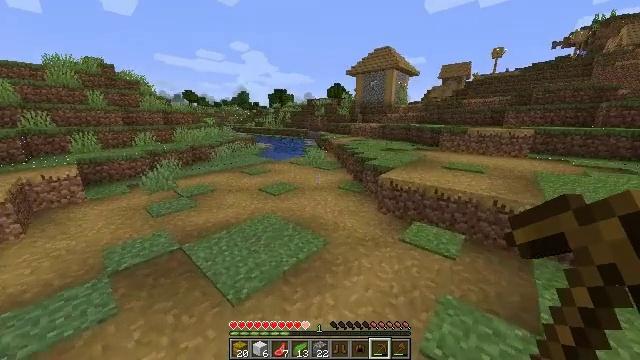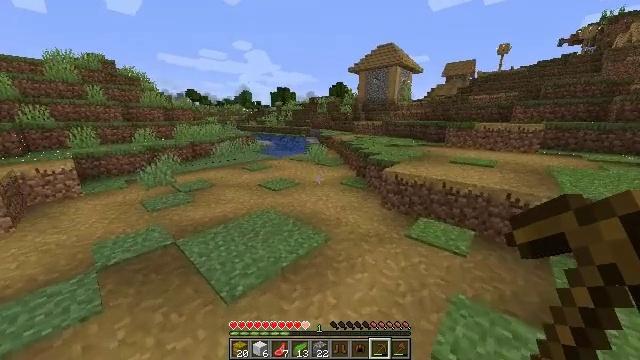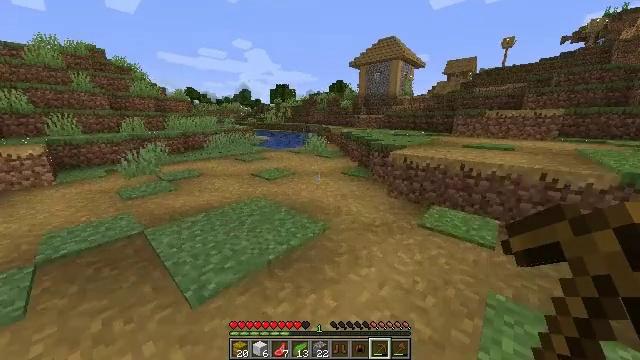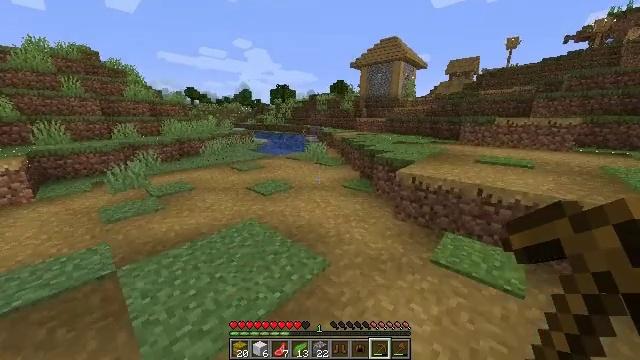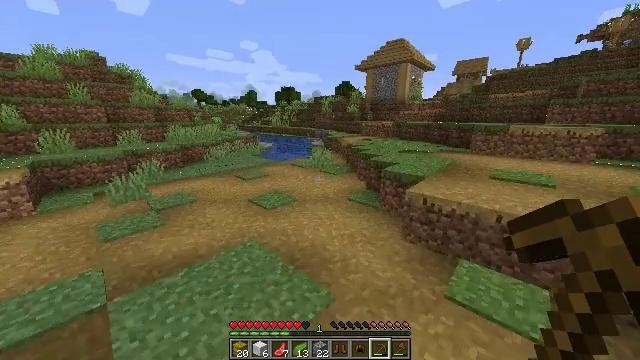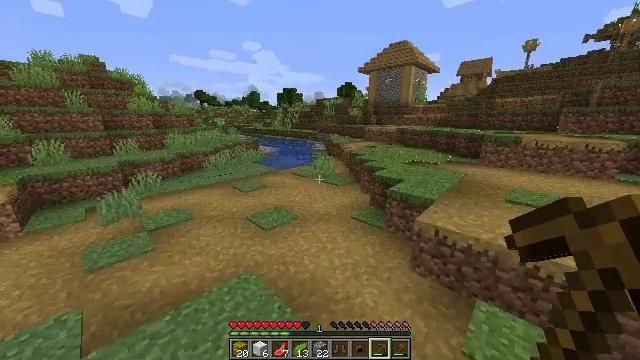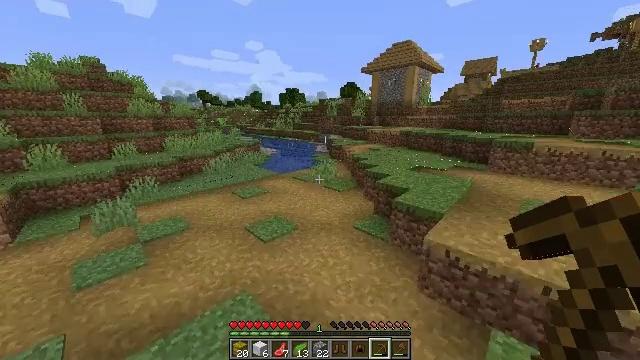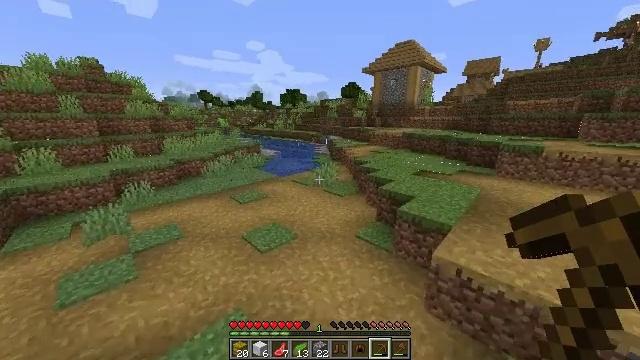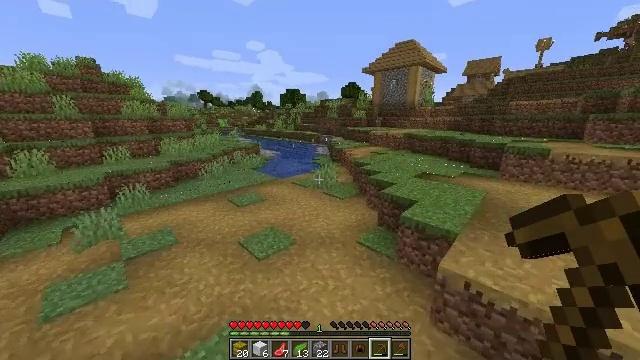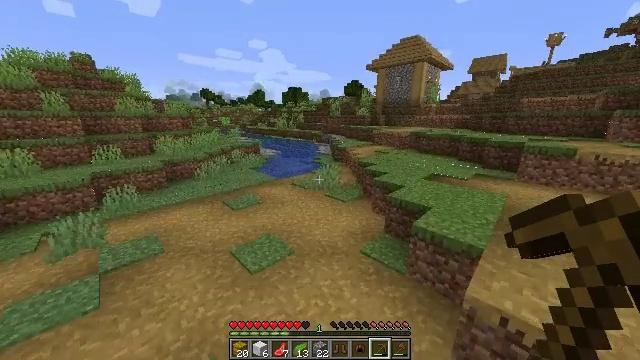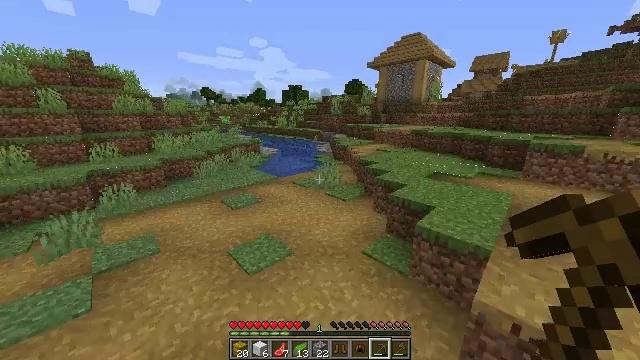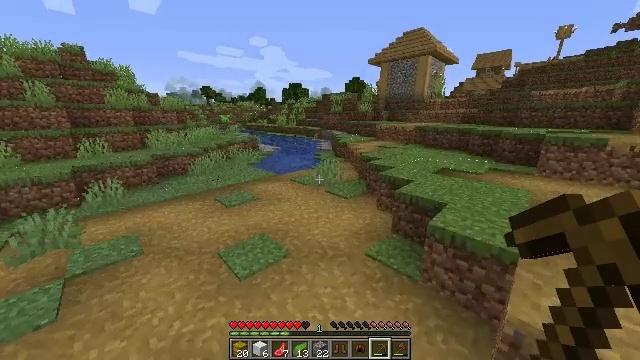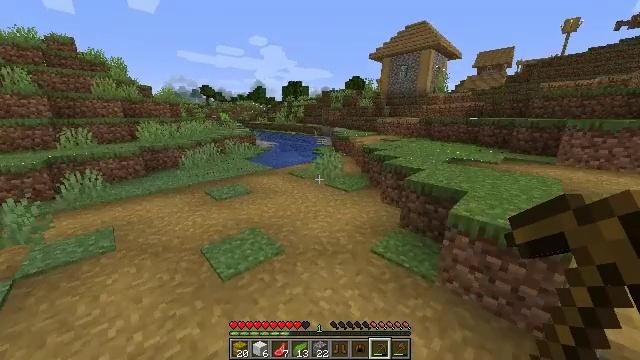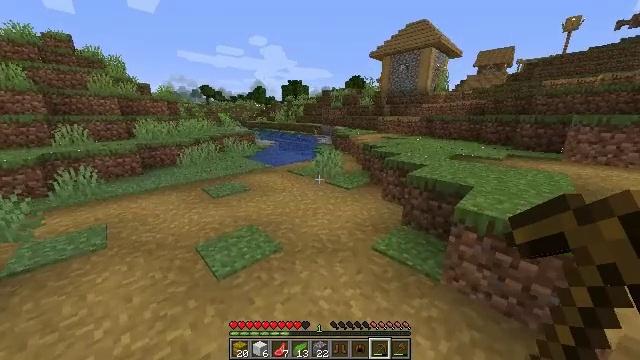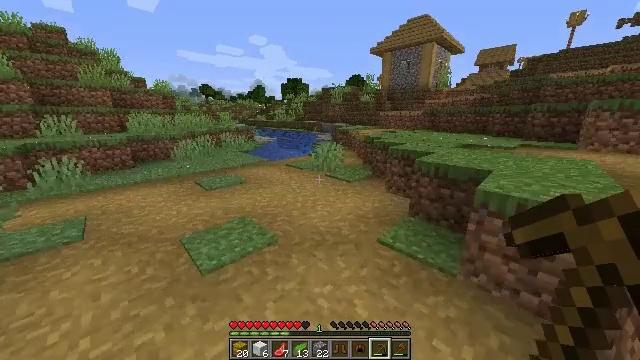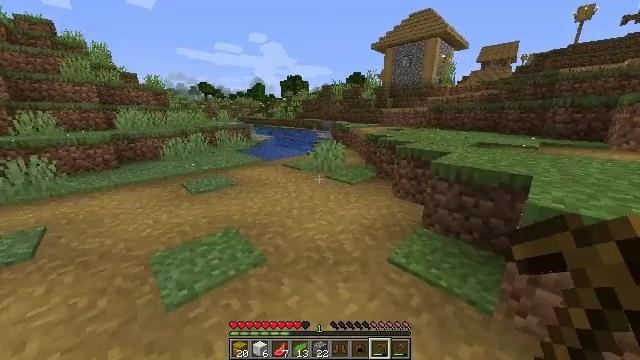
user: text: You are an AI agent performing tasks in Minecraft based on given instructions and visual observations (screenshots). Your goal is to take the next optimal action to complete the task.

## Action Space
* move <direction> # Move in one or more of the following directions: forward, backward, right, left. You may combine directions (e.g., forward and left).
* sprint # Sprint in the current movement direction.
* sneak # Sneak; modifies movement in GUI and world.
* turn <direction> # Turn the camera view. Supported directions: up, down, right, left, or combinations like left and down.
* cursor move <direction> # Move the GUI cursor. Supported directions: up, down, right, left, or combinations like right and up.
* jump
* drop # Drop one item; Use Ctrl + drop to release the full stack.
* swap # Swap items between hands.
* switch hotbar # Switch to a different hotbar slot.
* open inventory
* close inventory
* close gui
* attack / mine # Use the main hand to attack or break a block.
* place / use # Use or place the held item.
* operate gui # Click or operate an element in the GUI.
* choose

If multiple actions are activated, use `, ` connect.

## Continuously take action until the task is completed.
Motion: motion action
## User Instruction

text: Clear the ground by mining grass.
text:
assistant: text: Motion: move forward, sprint, jump
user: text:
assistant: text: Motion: move forward, sprint, jump
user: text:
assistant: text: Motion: move forward, sprint, jump
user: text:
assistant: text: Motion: move forward, sprint, turn left, jump
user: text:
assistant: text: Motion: move forward, sprint, jump
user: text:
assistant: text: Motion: move forward, jump
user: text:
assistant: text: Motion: move forward, jump
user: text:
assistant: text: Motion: move forward, jump
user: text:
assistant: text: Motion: move forward, jump
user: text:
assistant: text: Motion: move forward, jump
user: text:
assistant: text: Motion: move forward
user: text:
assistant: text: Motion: move forward
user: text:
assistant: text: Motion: move forward, sprint
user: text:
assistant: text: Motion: move forward, sprint
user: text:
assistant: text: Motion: move forward, sprint
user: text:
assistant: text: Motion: move forward, sprint
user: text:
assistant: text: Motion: move forward, sprint
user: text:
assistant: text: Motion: move forward
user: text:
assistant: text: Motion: move forward
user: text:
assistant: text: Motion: move forward
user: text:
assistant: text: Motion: move forward, turn right
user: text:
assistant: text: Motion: move forward, turn right
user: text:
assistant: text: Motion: move forward, attack / mine
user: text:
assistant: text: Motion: move forward, attack / mine
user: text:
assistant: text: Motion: move forward, attack / mine
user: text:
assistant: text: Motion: move forward, sprint, turn left
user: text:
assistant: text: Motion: move forward, sprint, turn left, attack / mine
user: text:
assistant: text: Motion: move forward, sprint, turn left, attack / mine
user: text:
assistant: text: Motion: move forward
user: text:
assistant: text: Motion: move forward, attack / mine